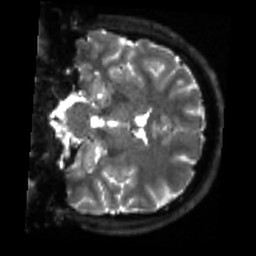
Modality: sbref
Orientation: coronal
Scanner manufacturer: siemens
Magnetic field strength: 3 T
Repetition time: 4 s
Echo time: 0.0594 s